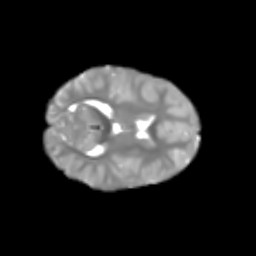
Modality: T2w
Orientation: axial
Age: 5
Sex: female
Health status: healthy